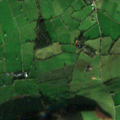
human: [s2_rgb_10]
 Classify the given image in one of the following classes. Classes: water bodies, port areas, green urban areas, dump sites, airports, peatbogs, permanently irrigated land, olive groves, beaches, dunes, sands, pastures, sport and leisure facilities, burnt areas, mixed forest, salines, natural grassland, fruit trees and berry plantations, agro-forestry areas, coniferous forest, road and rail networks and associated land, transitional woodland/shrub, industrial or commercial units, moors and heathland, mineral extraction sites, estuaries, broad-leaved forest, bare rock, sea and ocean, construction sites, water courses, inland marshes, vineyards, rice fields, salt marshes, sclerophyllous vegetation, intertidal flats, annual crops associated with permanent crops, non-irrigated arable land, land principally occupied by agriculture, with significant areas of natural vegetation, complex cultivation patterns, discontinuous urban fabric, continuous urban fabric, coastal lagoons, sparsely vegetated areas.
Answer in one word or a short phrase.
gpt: pastures, complex cultivation patterns, transitional woodland/shrub